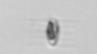
Label: Skeletonema